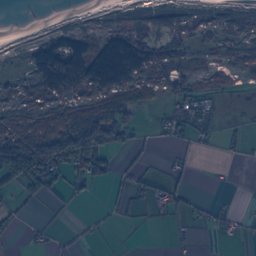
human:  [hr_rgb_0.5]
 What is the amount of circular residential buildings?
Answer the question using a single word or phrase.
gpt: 0

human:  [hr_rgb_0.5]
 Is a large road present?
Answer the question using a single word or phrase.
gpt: no

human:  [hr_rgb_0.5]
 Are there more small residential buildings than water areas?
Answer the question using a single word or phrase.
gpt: yes

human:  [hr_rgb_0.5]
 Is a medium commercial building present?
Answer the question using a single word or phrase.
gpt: no

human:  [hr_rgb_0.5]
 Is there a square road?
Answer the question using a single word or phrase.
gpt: no

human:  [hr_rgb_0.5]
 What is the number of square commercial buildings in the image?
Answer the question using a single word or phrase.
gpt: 0

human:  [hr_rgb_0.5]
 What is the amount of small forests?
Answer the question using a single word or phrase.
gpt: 114

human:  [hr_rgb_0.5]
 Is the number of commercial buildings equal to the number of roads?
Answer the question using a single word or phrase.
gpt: no

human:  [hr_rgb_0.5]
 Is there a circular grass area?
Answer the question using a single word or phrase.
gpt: yes

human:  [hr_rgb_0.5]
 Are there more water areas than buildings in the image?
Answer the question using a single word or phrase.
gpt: no

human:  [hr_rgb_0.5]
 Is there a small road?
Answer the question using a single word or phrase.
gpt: yes

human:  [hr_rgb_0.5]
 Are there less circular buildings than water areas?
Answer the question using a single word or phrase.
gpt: yes

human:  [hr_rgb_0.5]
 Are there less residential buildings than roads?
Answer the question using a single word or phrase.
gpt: no

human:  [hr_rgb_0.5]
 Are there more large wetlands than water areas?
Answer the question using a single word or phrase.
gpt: no

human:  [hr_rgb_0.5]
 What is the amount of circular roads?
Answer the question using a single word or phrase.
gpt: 0

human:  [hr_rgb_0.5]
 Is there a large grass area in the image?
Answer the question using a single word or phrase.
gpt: yes

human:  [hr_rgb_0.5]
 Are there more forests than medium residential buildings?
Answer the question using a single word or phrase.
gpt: yes

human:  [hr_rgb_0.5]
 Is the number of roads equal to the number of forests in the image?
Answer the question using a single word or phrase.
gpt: no

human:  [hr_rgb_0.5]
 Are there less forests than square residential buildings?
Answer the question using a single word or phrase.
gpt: no

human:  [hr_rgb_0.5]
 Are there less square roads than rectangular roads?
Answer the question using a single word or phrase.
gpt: no

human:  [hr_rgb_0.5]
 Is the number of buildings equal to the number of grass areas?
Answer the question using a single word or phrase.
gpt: no

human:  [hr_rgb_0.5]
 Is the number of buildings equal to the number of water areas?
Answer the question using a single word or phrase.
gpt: no

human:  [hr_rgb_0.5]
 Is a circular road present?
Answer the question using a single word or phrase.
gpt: no

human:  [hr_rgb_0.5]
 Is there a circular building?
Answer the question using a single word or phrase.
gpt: no

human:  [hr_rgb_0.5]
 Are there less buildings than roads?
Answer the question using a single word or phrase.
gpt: no

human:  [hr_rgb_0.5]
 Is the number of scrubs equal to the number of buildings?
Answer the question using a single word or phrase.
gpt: no

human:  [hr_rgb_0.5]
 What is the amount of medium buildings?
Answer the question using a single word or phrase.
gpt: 4

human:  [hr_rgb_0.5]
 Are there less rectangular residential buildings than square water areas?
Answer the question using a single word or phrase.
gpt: no

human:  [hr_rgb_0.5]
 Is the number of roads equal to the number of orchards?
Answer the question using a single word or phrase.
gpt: no

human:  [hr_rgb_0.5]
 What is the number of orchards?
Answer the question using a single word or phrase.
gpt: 7

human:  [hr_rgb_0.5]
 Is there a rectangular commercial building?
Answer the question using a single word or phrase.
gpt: yes

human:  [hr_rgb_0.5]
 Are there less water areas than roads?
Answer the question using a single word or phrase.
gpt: yes

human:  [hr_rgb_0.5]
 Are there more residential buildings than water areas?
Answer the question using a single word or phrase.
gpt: yes

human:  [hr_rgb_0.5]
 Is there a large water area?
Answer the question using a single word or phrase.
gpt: yes

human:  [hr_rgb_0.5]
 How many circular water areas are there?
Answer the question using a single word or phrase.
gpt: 218

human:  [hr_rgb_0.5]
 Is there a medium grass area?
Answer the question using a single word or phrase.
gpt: yes